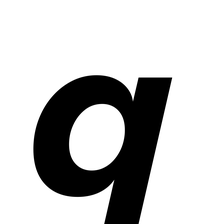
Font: InstrumentSans-Italic_Bold_Italic